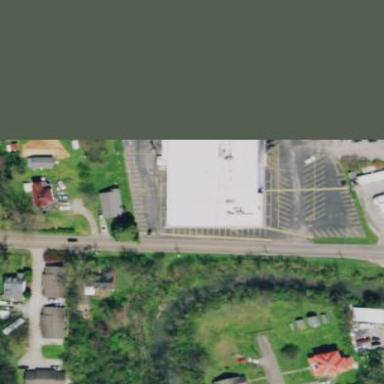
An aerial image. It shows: Building that houses bowling alley.